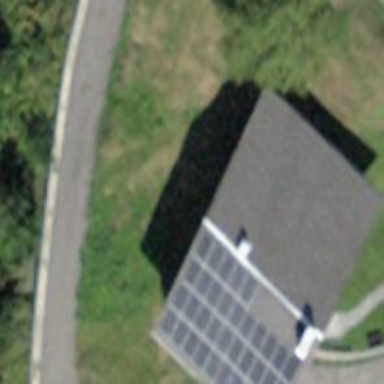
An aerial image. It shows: Solar power generator using photovoltaic panels.